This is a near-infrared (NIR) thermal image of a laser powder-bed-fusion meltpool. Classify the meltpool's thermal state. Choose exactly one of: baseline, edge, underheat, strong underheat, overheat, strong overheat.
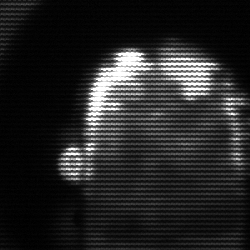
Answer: baseline